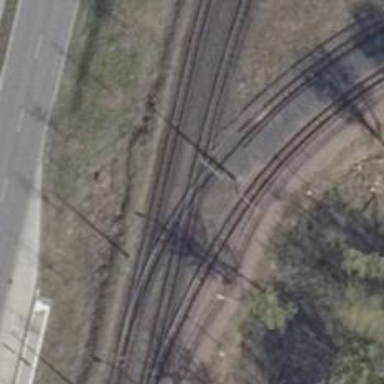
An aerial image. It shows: Railway crossing.